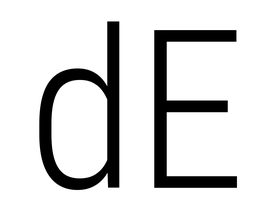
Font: Roboto_Condensed_Light